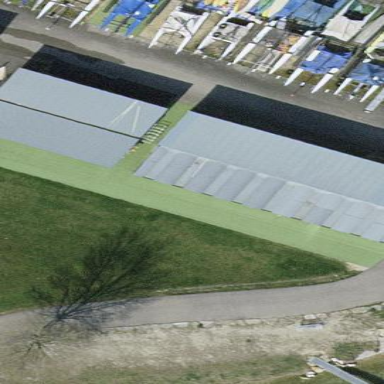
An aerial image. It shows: Sheltered building.